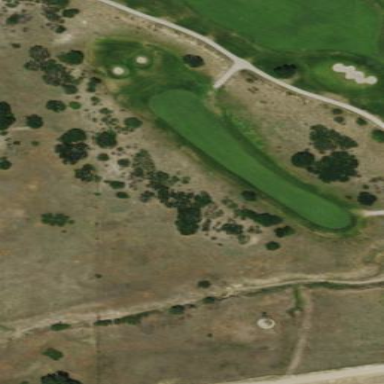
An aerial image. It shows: Grassy area designated as golf fairway.